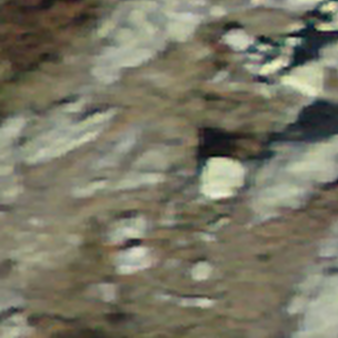
Label: other